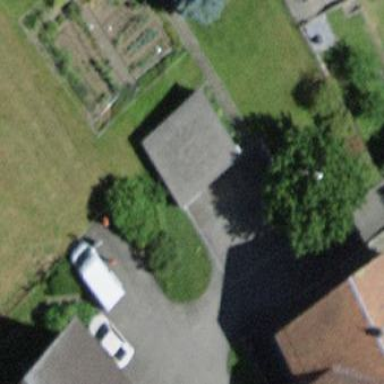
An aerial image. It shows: Garage building.